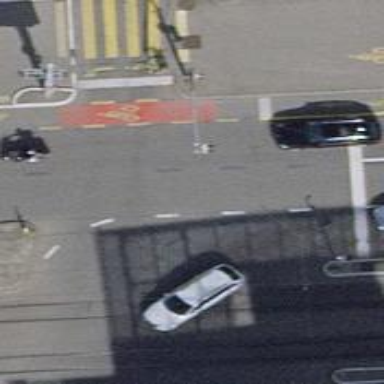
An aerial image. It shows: Road with traffic signals.